Field crop: tomato
Growth stage: 2
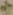
Species: solanum